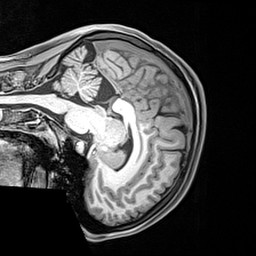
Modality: T1w
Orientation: sagittal
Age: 20
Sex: female
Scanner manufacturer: siemens
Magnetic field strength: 3 T
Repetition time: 2.4 s
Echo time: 0.00217 s